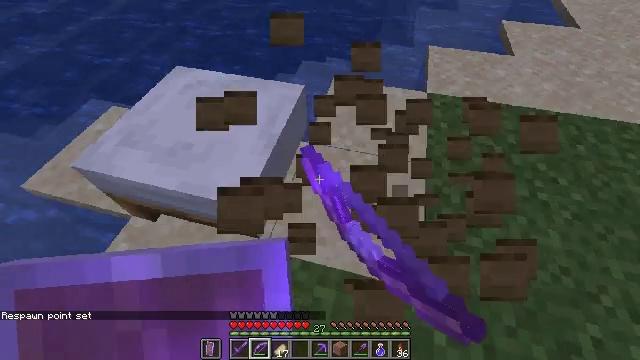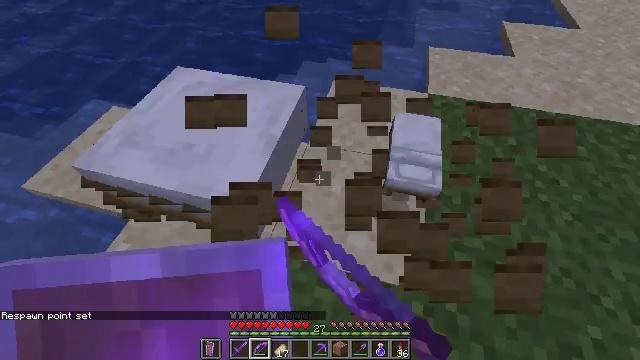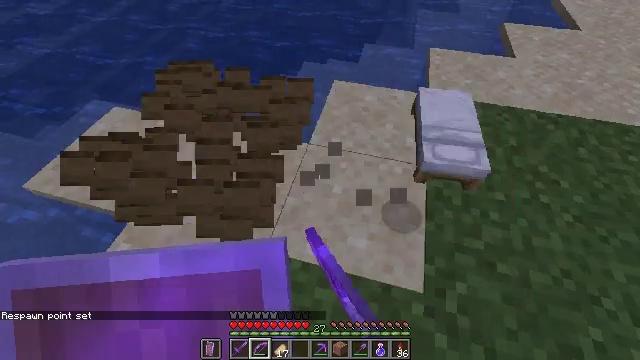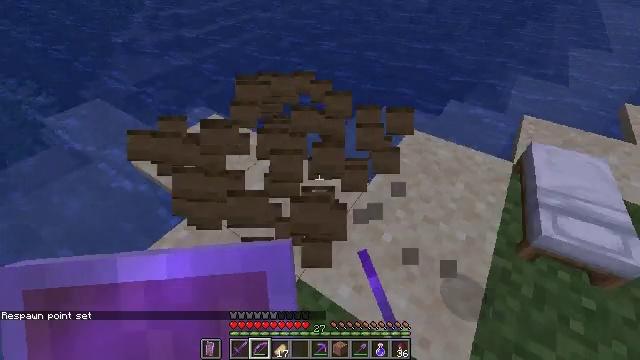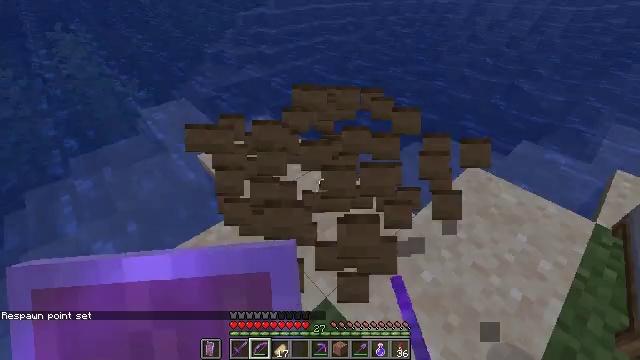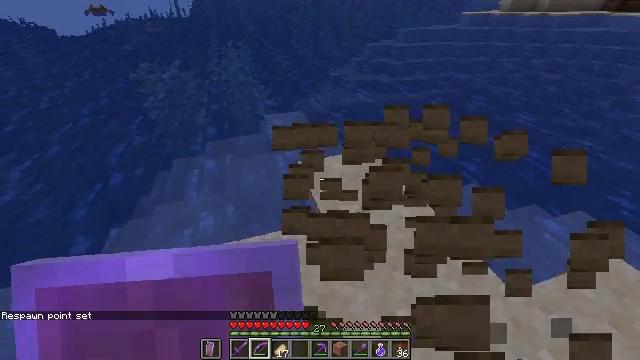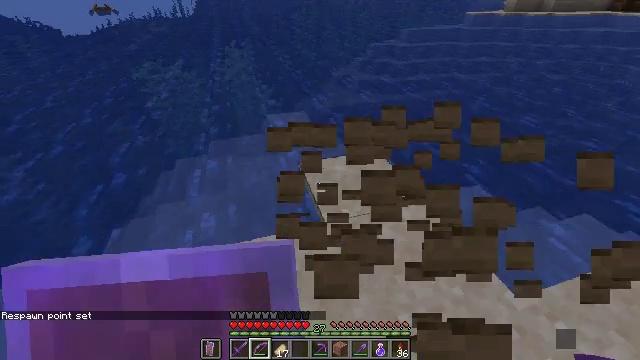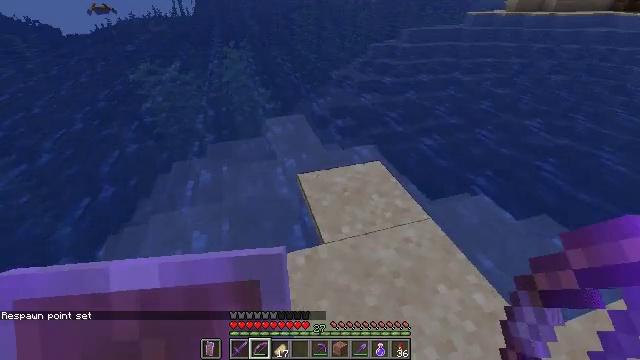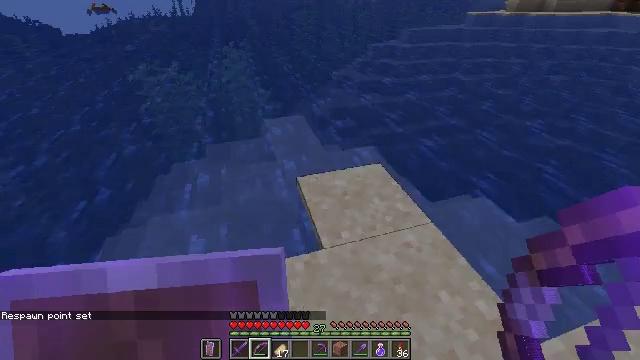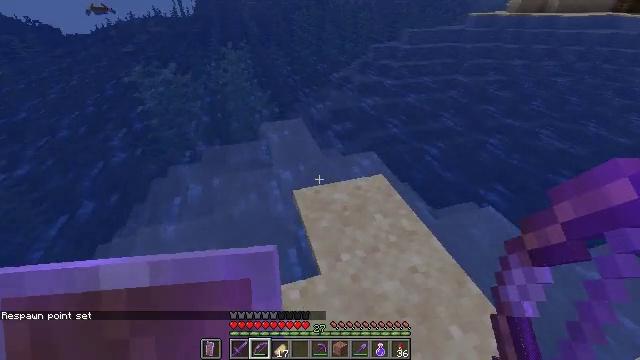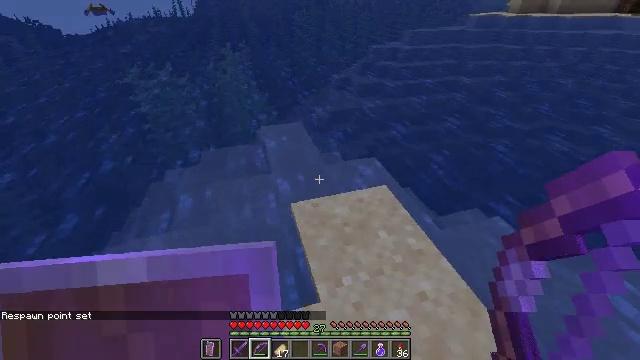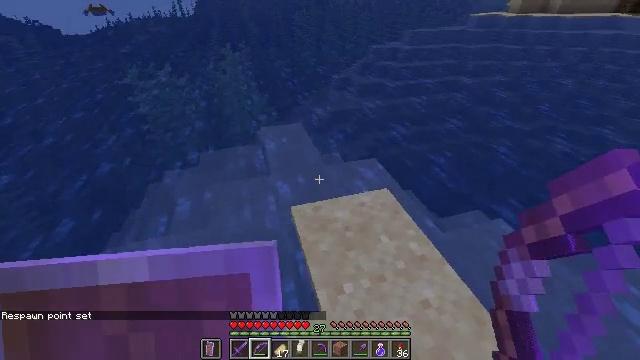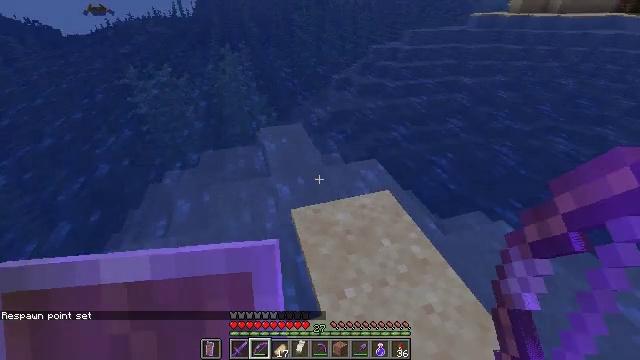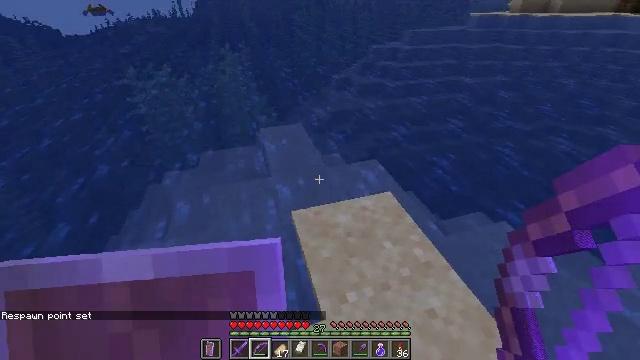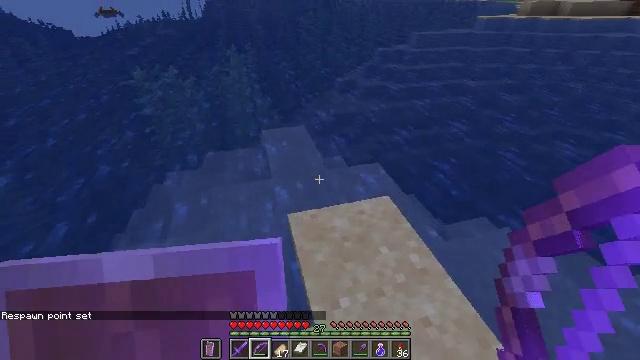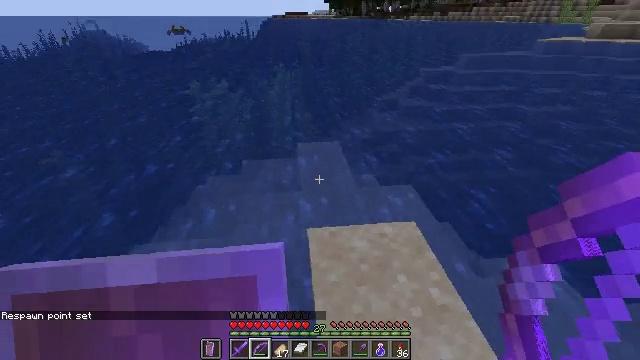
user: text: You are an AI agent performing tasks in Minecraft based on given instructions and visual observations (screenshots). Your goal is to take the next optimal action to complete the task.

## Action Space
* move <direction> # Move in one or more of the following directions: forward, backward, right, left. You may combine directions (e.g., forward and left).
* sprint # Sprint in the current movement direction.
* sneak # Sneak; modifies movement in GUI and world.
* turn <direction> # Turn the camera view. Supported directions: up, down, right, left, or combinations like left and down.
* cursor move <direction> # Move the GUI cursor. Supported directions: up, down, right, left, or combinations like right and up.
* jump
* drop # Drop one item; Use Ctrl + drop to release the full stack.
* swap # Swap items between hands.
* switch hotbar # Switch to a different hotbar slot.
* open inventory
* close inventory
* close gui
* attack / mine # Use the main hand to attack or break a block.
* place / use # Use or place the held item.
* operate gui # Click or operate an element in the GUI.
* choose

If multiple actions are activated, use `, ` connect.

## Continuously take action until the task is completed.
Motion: motion action
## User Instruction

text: Drop a polished granite block.
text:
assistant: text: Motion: attack / mine
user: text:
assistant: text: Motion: attack / mine
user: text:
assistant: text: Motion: turn left and up
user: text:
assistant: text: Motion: turn left and up
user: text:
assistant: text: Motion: turn left and up
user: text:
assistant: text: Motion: move forward
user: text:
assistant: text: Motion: move forward
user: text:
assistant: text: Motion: move forward
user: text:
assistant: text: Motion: move forward
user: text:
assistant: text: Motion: no_op
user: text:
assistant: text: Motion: no_op
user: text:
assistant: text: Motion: no_op
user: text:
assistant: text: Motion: no_op
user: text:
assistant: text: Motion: move right, turn left
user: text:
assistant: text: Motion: move right, turn left and up
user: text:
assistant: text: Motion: move right, turn left and up
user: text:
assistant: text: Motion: turn left and up
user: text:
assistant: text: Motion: turn left and up
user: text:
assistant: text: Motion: no_op
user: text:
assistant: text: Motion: no_op
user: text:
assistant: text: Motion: no_op
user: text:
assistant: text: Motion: no_op
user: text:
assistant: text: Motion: no_op
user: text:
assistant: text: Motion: no_op
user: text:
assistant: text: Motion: no_op
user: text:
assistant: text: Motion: no_op
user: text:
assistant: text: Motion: no_op
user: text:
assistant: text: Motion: move back
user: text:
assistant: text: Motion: move back
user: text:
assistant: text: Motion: move back